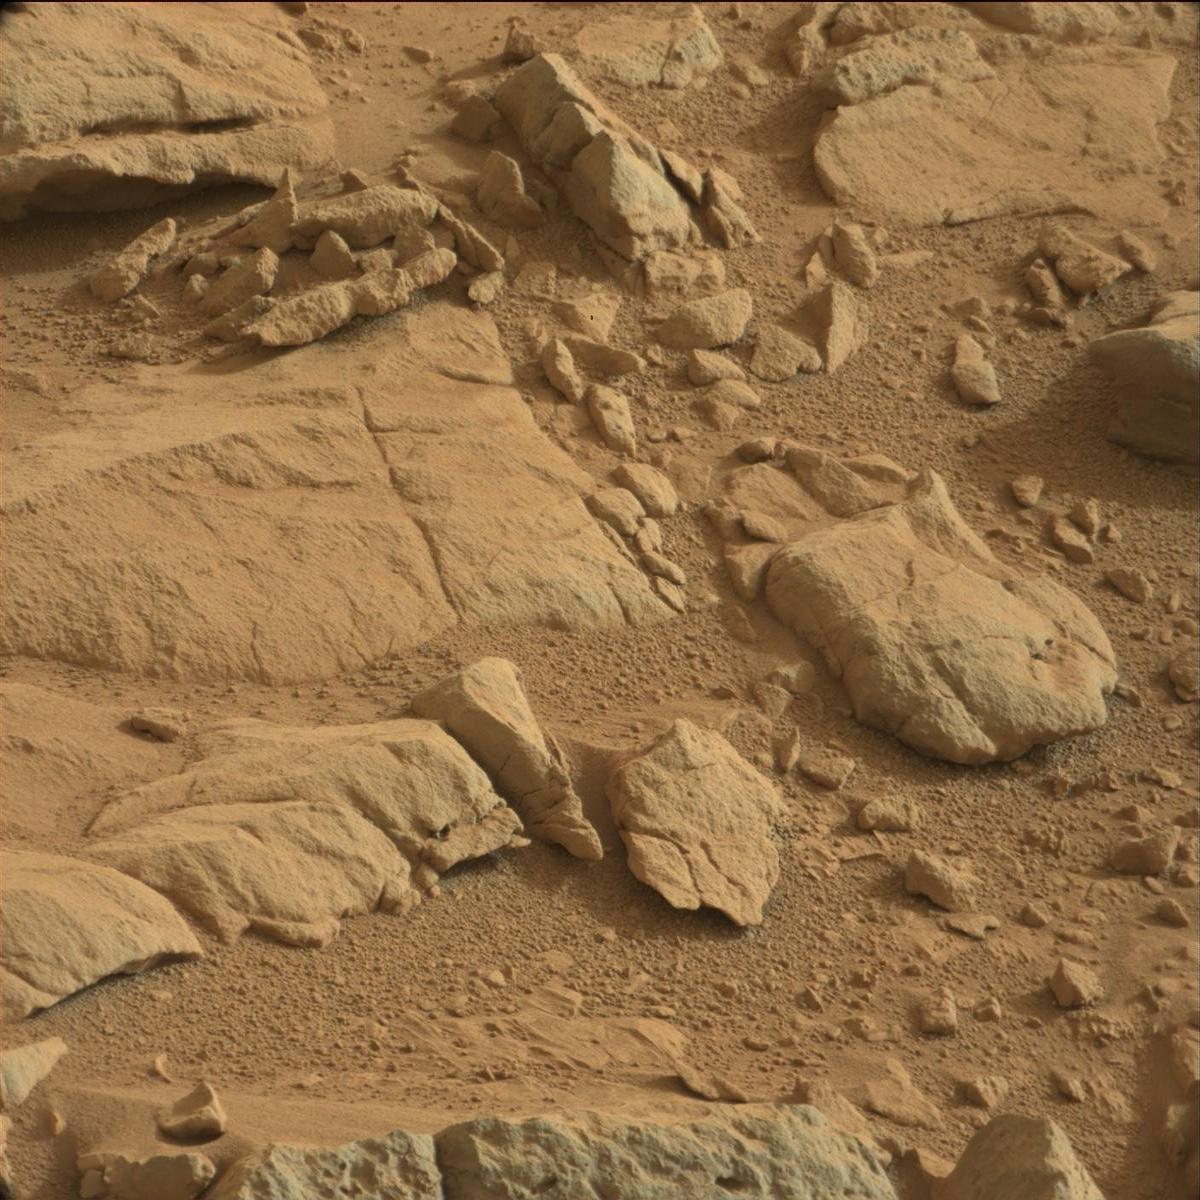
Terrain classes present: Bedrock, Rock, Sand / Soil